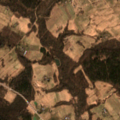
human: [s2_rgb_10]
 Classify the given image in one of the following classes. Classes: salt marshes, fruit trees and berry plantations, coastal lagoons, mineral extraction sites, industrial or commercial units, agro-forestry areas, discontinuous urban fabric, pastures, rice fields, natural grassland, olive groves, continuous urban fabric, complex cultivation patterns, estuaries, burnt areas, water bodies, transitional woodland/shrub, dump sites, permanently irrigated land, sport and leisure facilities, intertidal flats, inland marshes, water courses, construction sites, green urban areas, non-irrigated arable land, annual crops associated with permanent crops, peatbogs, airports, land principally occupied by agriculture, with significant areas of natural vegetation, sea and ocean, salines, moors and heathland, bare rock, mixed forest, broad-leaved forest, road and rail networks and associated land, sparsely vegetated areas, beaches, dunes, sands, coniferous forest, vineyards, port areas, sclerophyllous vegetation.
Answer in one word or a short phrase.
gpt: non-irrigated arable land, pastures, complex cultivation patterns, land principally occupied by agriculture, with significant areas of natural vegetation, broad-leaved forest, coniferous forest, mixed forest